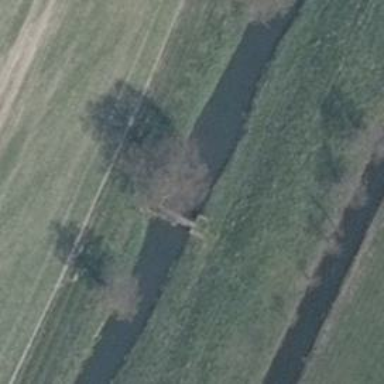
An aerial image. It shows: Weir in waterway.